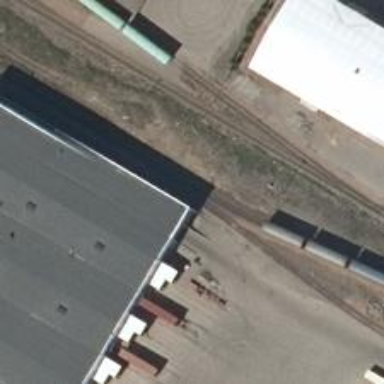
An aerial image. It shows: Railway spur service.